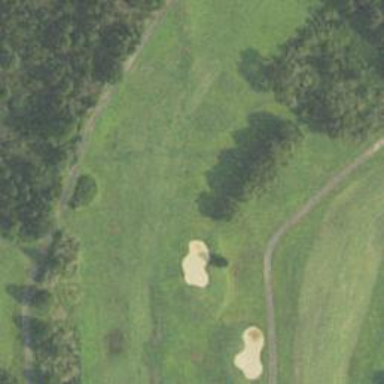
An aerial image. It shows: View of golf hole.